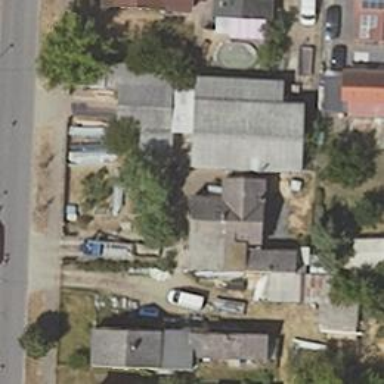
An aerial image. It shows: Hardware shop.